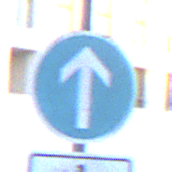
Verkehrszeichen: VorgeschriebeneFahrtrichtungGeradeaus
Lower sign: EinspurigeFahrzeugeFrei3
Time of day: SunriseSunset
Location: Outdoor (Urban)
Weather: Clear
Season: NotSpecified
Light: Natural